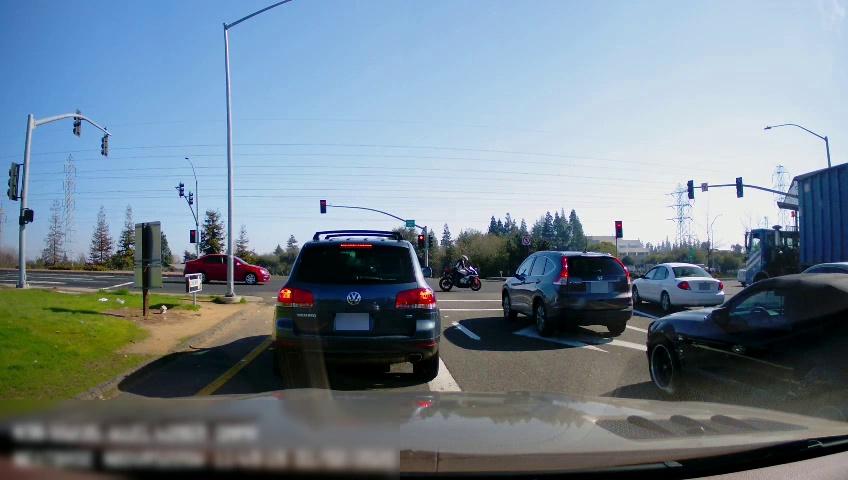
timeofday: Day
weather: Sunny
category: Drivable Space
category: Vehicles | Car
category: Vehicles | Truck
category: Vehicles | Car
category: Vehicles | Car
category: Vehicles | SUV
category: Vehicles | SUV
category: Motorbikes
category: Vehicles | Car
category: Lanes | Current Lane
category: Lanes | Current Lane
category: Lanes | Alternate Lane
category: Lanes | Alternate Lane
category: Traffic | Lights
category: Traffic | Lights
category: Traffic | Lights
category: Traffic | Lights
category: Traffic | Lights
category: Traffic | Lights
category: Traffic | Lights
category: Traffic | Lights
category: Traffic | Lights
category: Traffic | Lights
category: Traffic | Signs
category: Traffic | Lights
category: Traffic | Lights
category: Traffic | Lights